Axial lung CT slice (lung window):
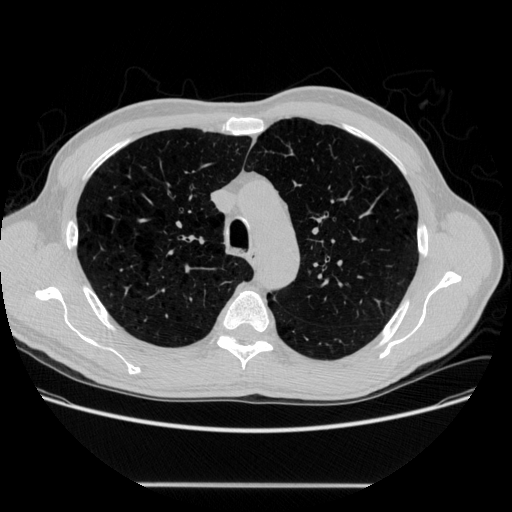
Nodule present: no